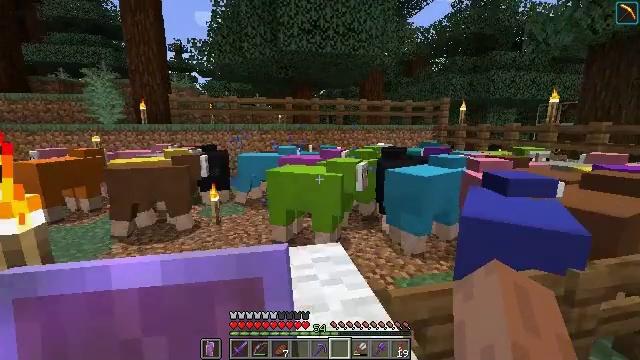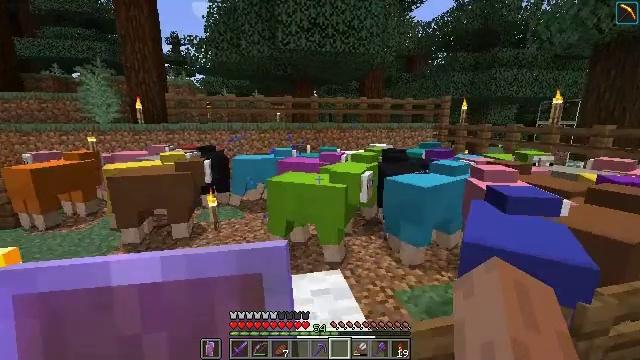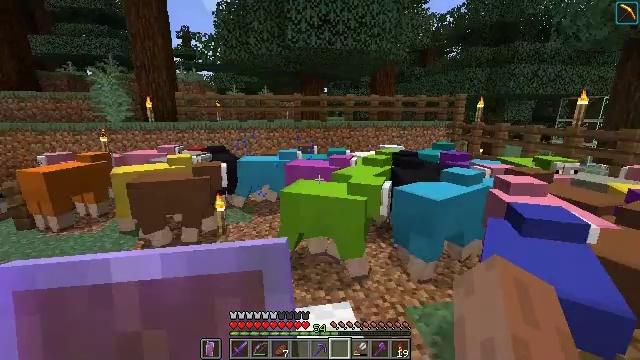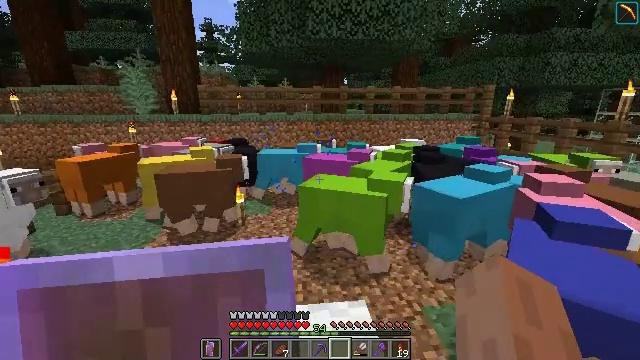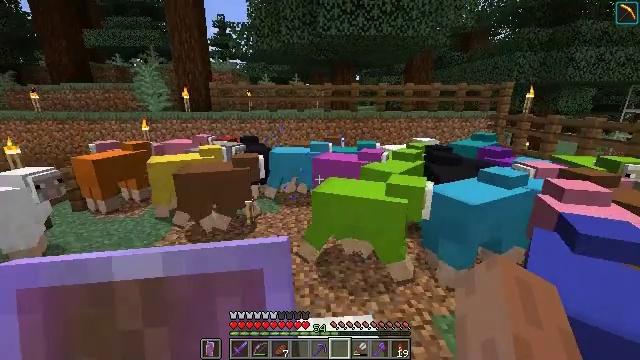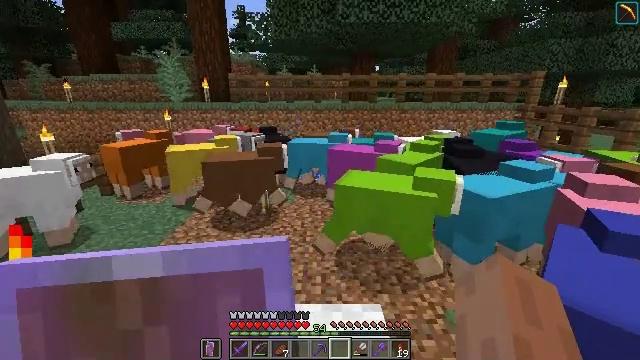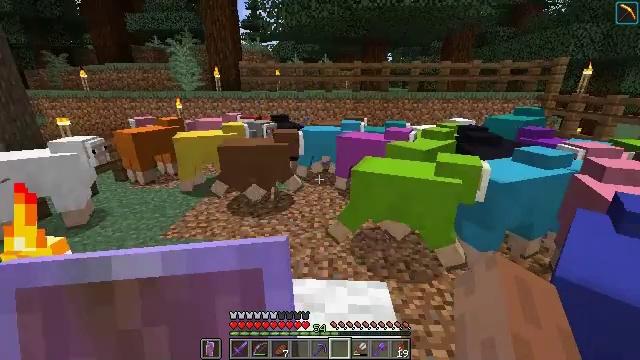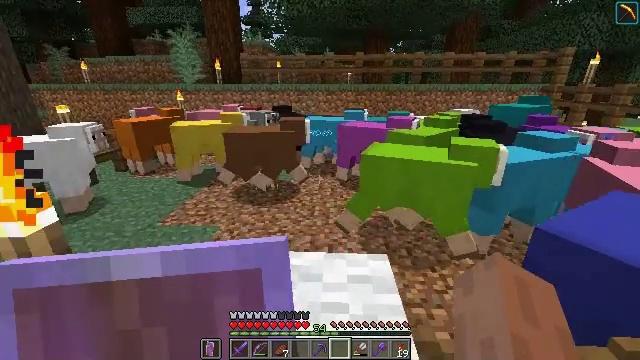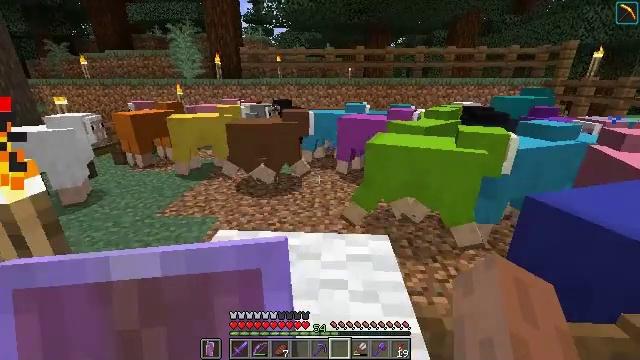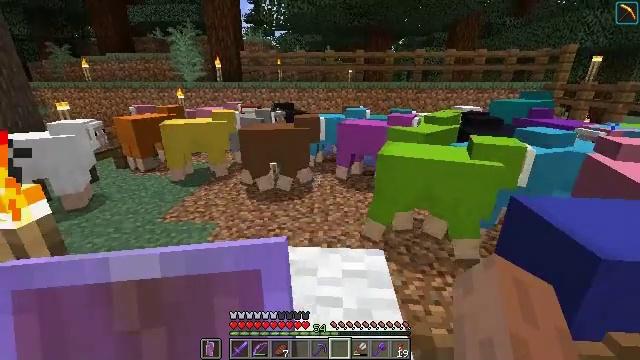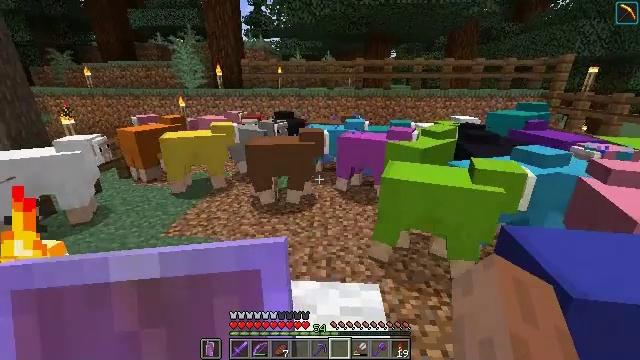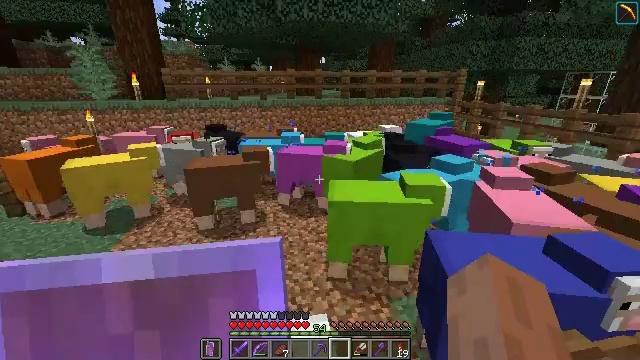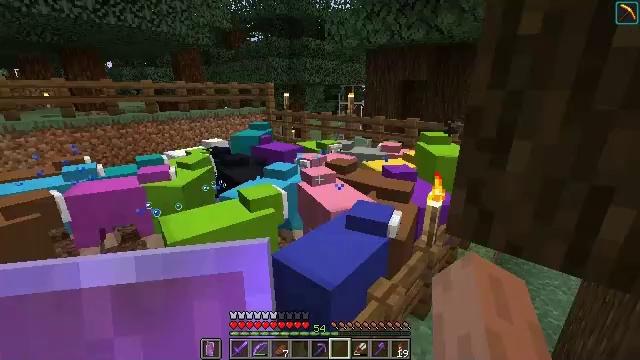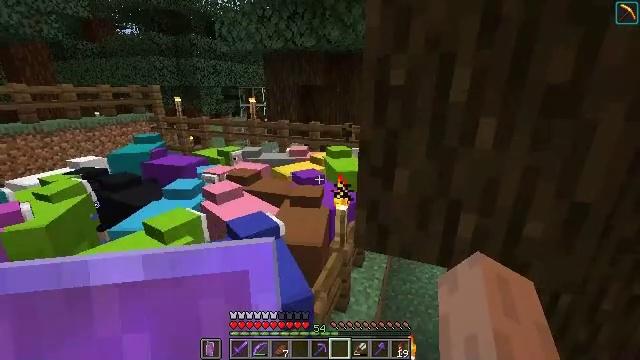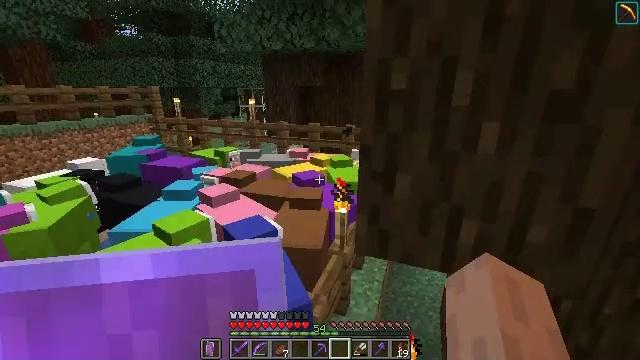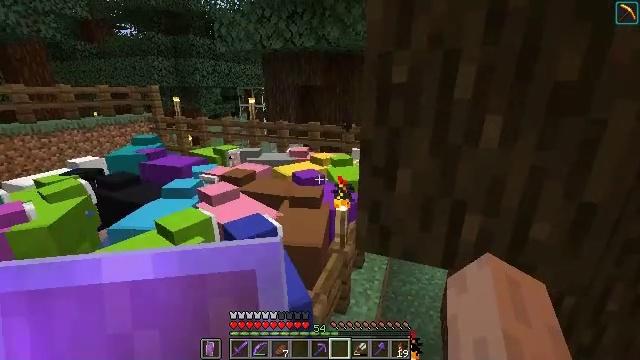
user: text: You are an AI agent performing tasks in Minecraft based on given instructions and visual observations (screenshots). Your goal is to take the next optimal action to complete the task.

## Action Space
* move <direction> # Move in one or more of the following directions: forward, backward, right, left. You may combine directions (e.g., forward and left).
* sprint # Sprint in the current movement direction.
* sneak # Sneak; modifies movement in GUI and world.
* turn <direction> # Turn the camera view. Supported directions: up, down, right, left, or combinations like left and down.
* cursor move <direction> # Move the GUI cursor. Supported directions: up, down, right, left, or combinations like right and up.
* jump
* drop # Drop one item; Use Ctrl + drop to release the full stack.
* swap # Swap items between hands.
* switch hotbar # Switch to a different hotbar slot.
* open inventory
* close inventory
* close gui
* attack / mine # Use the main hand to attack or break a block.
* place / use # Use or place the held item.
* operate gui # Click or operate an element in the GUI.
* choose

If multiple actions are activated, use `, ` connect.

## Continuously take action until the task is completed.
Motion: motion action
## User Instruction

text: Hunt a squid.
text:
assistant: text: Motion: move forward, turn down, jump
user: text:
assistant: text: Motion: move forward, turn left and down, jump
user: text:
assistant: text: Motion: move forward, turn left and down, jump
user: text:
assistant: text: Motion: move forward, turn left
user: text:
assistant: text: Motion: move forward, turn left and down
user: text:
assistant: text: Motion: move forward, turn left and down
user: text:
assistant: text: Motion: move forward
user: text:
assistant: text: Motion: move forward
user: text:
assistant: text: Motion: move forward, jump
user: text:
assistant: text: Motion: move forward, jump
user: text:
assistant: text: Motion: move forward, turn right, jump
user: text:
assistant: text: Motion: move forward, turn right and up
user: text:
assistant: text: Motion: turn right
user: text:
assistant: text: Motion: no_op
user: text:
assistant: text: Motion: no_op
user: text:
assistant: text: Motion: no_op
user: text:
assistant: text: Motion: no_op
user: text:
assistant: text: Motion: no_op
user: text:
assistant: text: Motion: no_op
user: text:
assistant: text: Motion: no_op
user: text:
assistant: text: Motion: no_op
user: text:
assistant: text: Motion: no_op
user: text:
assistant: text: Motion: no_op
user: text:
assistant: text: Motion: no_op
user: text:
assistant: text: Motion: no_op
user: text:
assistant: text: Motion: no_op
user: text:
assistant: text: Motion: no_op
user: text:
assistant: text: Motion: turn left
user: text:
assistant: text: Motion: no_op
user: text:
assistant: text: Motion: no_op